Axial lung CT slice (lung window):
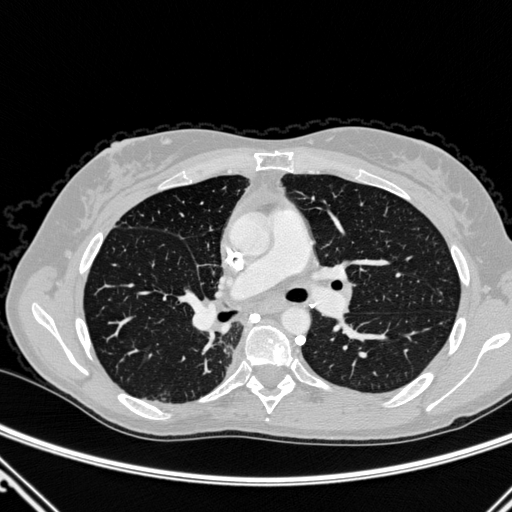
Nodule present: no